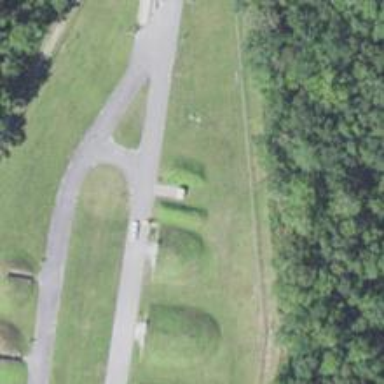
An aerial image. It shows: Military bunker.